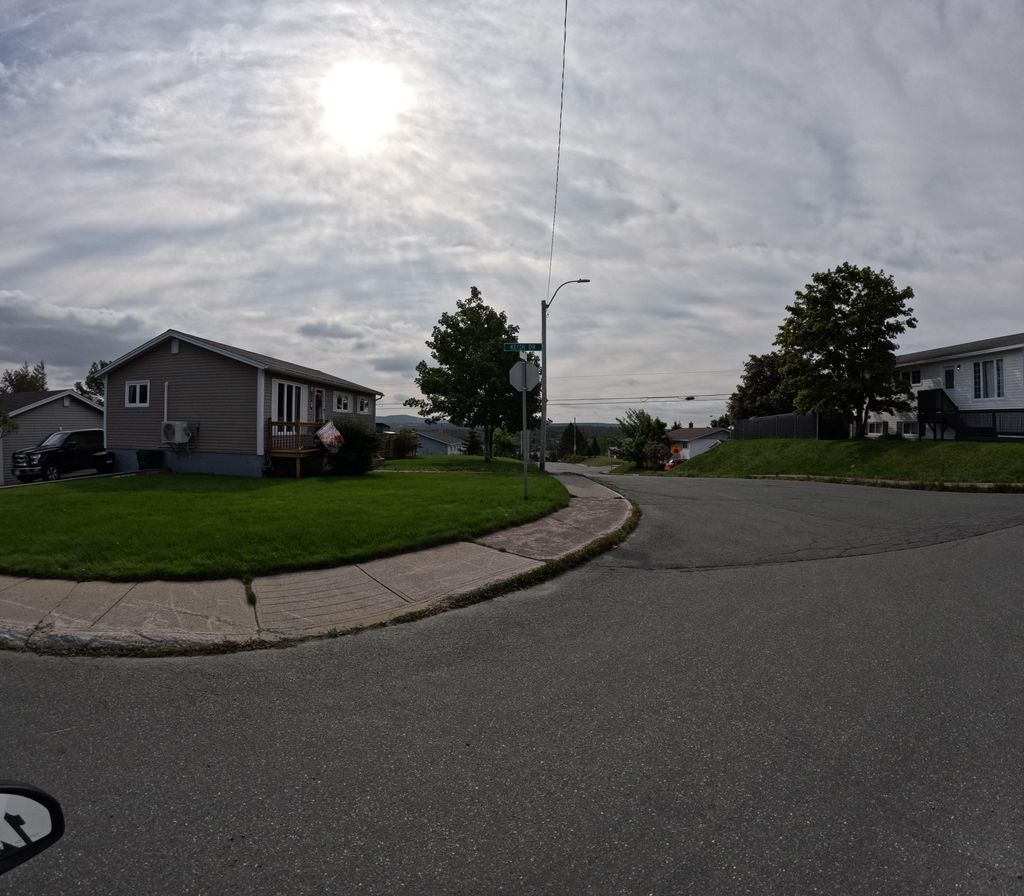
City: st_johns